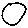
Label: circle